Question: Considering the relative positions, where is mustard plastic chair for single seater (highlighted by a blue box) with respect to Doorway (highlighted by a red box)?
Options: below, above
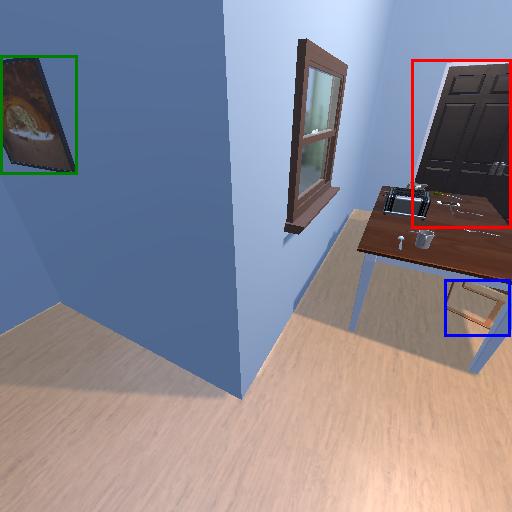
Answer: below